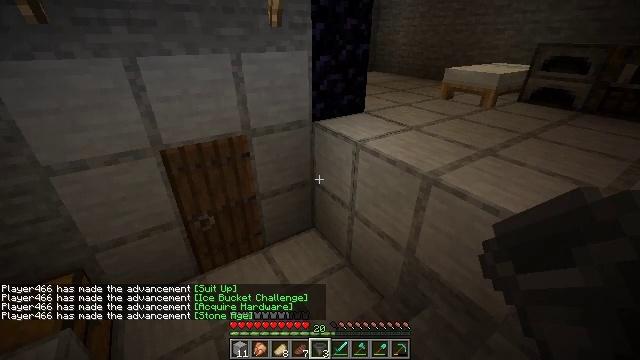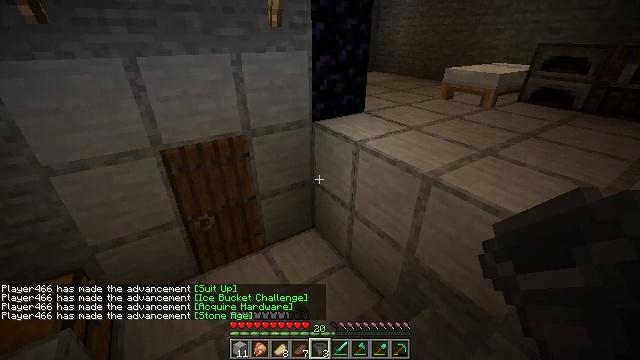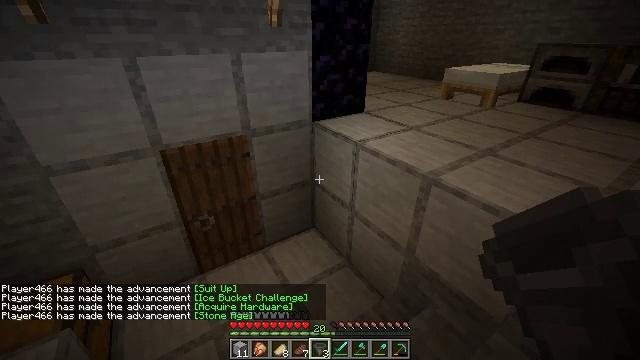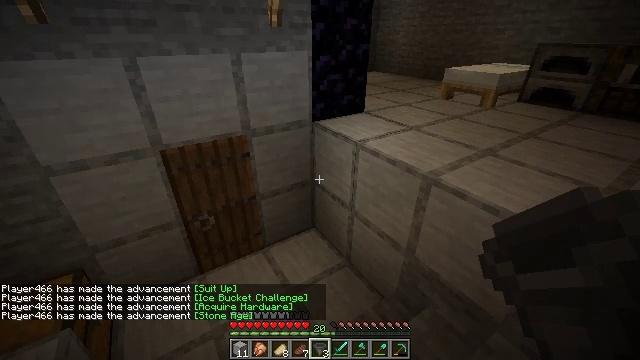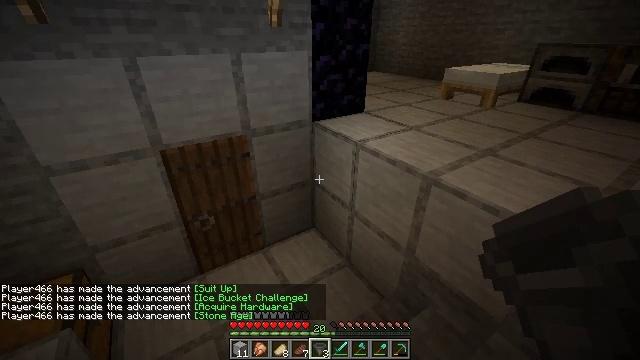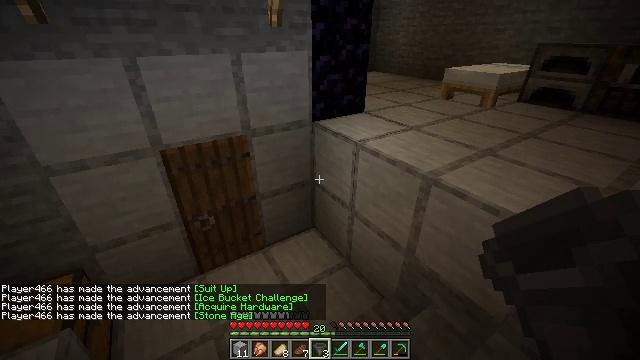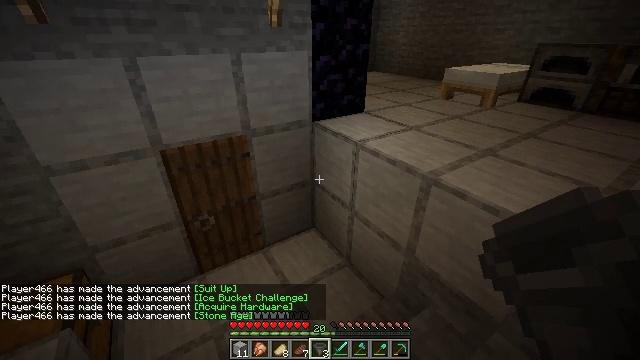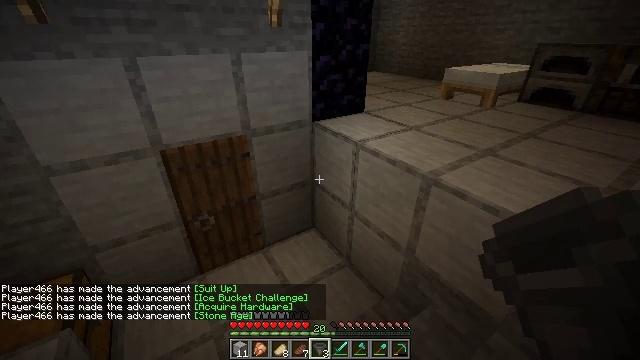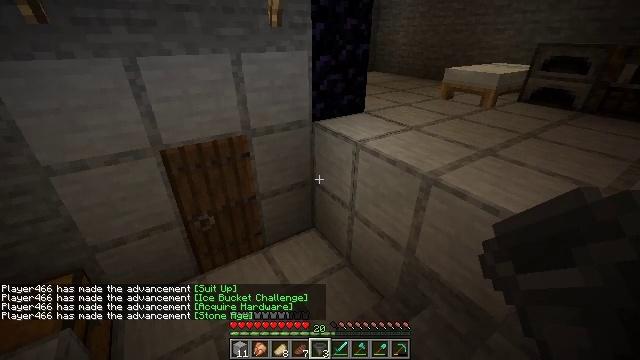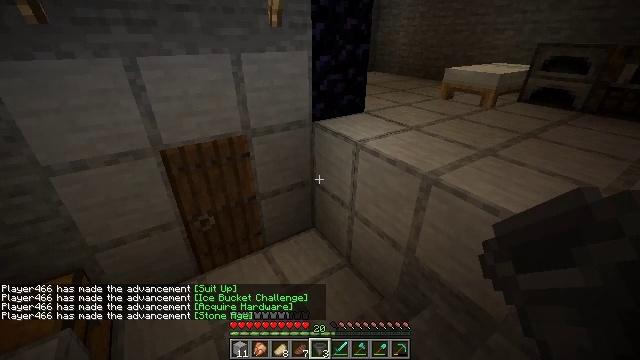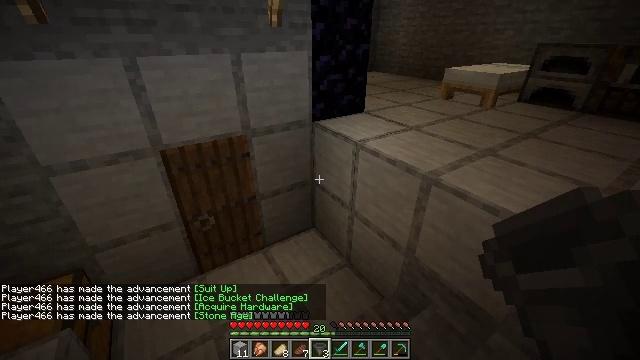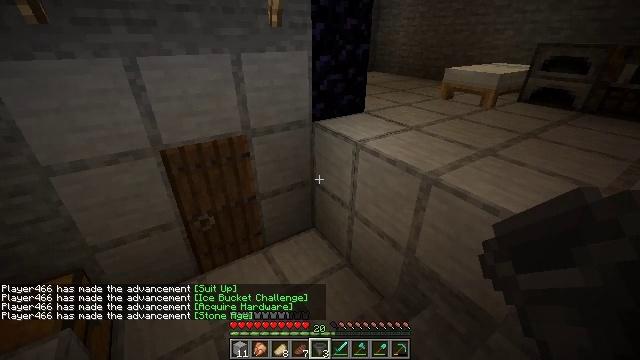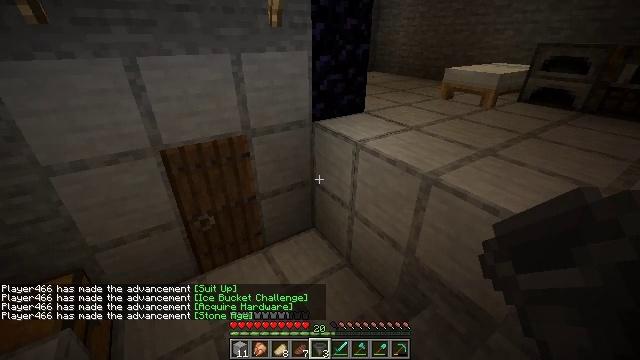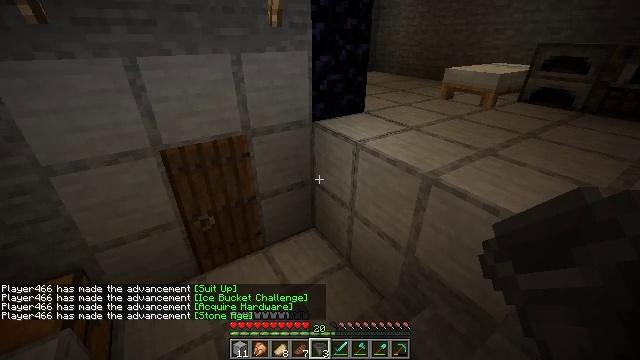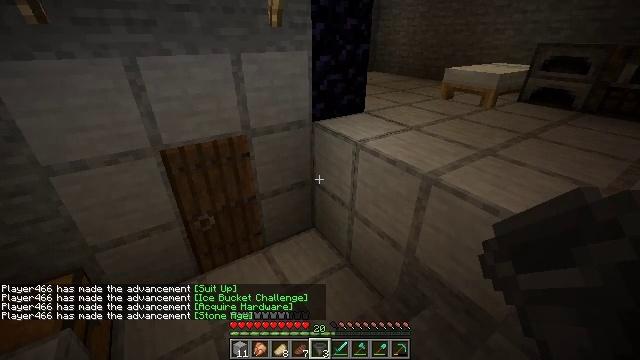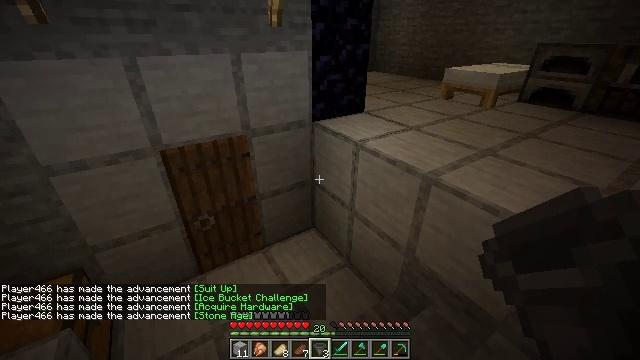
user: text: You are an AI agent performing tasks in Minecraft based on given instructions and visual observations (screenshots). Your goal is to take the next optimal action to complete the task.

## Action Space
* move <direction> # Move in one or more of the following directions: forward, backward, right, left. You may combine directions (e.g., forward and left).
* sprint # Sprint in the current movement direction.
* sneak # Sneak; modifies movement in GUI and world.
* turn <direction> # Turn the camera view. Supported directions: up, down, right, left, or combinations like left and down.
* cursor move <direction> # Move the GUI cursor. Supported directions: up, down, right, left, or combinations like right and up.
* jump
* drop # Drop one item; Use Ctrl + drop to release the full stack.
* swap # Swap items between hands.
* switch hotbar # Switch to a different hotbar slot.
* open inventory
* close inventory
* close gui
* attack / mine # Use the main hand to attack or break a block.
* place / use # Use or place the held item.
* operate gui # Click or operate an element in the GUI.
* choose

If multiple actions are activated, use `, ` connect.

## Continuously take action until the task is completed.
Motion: motion action
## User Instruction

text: craft item air
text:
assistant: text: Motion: no_op
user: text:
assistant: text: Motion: no_op
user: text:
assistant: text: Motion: no_op
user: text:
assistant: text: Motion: no_op
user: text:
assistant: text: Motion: no_op
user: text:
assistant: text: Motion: no_op
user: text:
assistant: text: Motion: no_op
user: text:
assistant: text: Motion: no_op
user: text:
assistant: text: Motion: no_op
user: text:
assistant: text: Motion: no_op
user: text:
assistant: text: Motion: no_op
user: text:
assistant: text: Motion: no_op
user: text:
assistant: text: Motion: no_op
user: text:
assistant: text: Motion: no_op
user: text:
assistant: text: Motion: no_op
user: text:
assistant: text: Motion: no_op
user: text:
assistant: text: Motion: no_op
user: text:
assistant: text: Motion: no_op
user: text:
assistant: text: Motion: no_op
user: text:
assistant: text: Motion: no_op
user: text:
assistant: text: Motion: no_op
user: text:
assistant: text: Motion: no_op
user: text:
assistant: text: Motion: no_op
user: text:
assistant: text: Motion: no_op
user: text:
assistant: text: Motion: no_op
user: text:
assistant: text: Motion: no_op
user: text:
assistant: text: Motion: no_op
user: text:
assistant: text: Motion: no_op
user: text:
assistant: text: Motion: no_op
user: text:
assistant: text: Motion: no_op